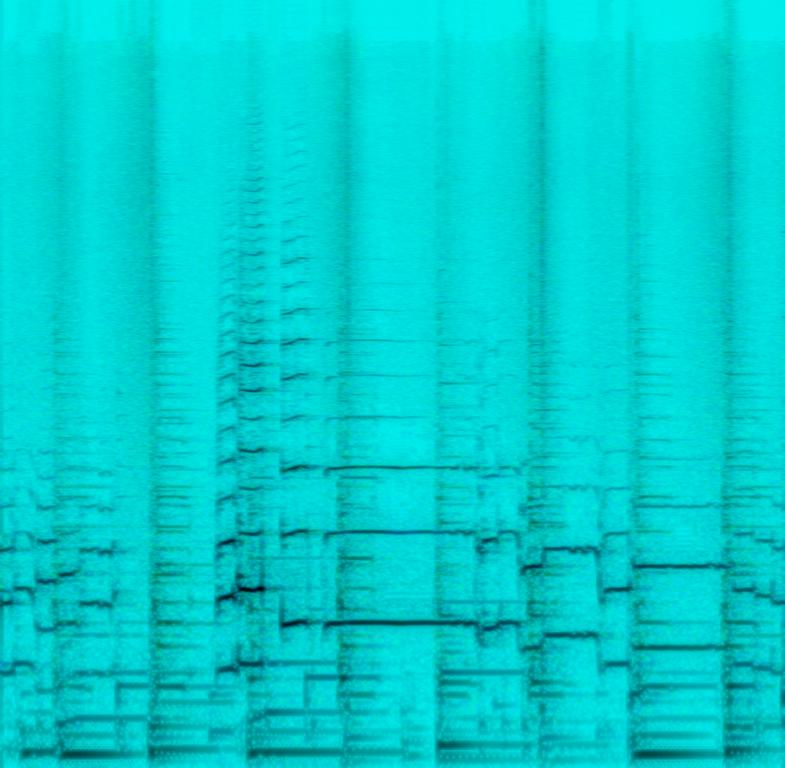
This is a jazz music piece. There is a saxophone playing a jazzy solo for the melody. There is an upright bass playing in the background. The rhythmic background consists of a slow tempo acoustic drum beat that is played with brushes. The atmosphere is mellow. This piece could be playing in the background of a classy restaurant or a coffee shop.